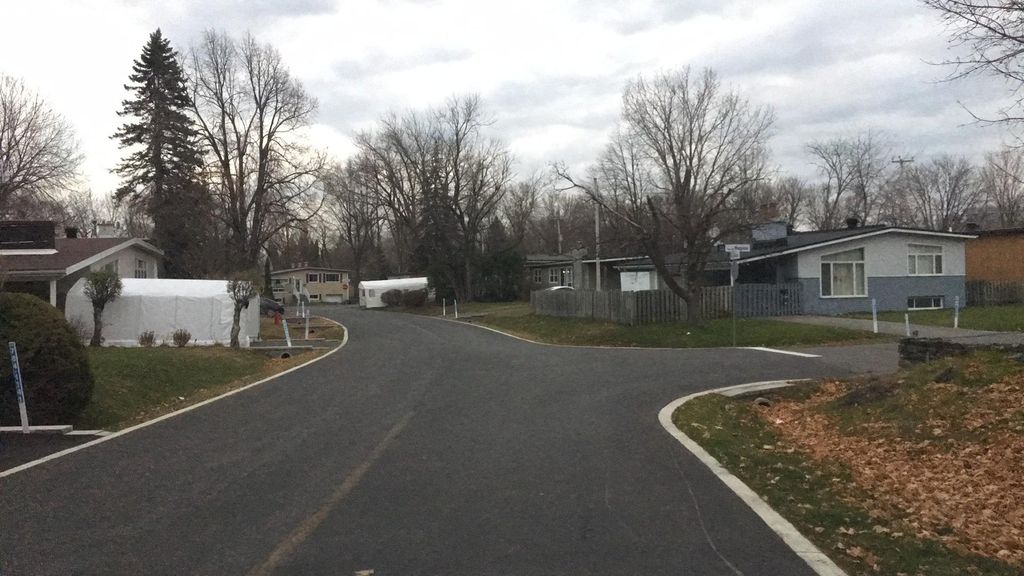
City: montreal